This is a demodulated (Hilbert-envelope) spectrum computed from a bearing vibration snapshot; the dashed markers indicate where each bearing fault type would appear (BPFO, BPFI, BSF, FTF). Classify the bearing condition as one of: normal, inner_race, outer_race, ball.
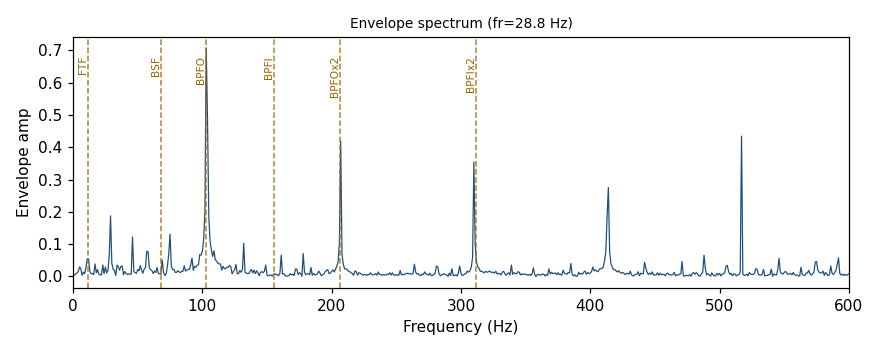
Answer: outer_race